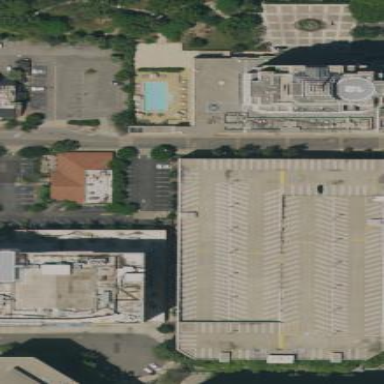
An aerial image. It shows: Commercial building with multi-storey parking facility.